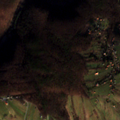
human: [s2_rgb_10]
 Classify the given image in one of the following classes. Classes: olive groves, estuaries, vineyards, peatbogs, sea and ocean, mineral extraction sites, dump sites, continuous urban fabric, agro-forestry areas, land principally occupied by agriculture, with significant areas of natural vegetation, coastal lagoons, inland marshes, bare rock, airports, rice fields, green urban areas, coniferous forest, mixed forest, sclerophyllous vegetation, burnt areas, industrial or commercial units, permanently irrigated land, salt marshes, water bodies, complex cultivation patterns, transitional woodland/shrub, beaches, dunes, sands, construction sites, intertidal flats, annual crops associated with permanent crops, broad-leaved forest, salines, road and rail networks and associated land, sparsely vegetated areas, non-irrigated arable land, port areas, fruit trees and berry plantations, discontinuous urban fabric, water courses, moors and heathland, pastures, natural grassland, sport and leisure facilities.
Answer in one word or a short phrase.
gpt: vineyards, land principally occupied by agriculture, with significant areas of natural vegetation, broad-leaved forest